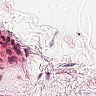
Metastatic tissue present: no